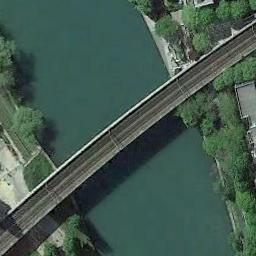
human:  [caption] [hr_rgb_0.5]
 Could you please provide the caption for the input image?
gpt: A bridge connects the land on both sides of the turquoise water, And there are many buildings on the land .

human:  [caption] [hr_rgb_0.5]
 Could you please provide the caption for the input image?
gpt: There is a bridge over the river with some trees and grass beside .

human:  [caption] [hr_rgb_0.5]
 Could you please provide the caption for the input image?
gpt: A bridge built on a dark green river and some green plants on both sides of the river .

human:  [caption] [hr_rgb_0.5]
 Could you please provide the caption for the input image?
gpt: There are two parallel bridges, And the color of the water is dark green .

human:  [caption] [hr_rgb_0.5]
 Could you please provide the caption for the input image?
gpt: Many trees are around the bridge .